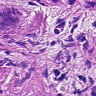
Metastatic tissue present: yes